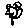
Label: flower